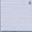
Piece: xx